Question: I would know if there is any method to get the biggest area INSIDE contour !
like the image under!
Thank's a lot.

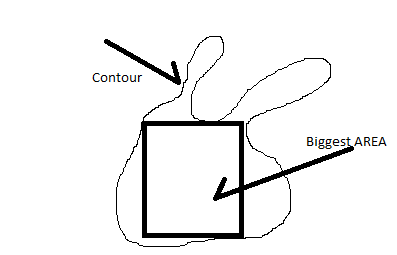
Answer: Finally i found a good idea to find this rectangle ant it work very well.
For any one interested : <URL> .